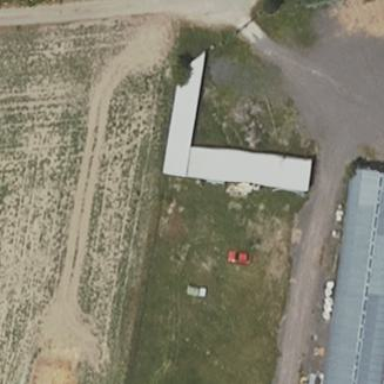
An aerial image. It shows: Grey flat-roofed farm auxiliary building.